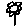
Label: flower